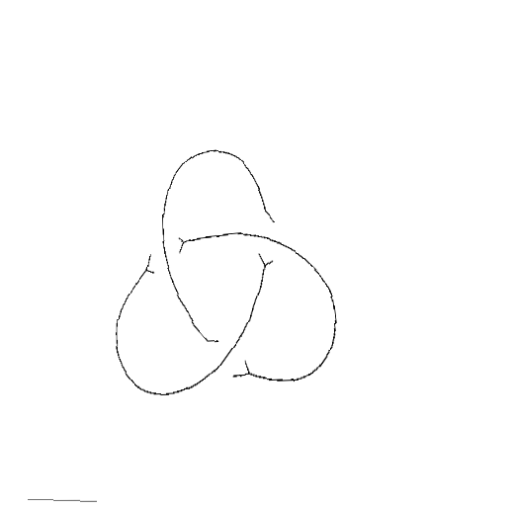
Crossing number: 3